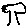
Label: tree